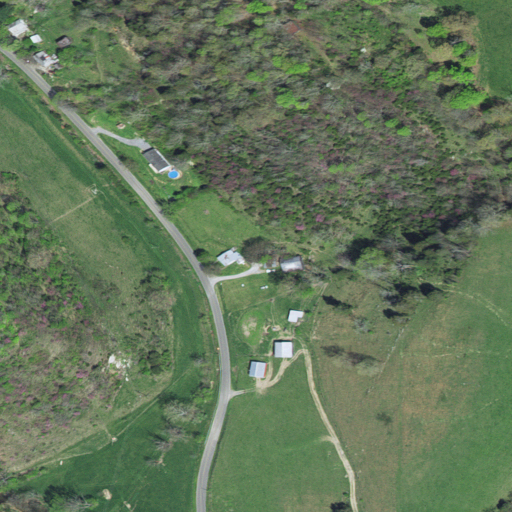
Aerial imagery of valley in Virginia named Caney Hollow containing grassland, deciduous forest, low intensity development, mixed forest, open development, pasture, and herbaceous wetlands